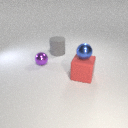
small blue metal sphere above large red rubber cube